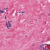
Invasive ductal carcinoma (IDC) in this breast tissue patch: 0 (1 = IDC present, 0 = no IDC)